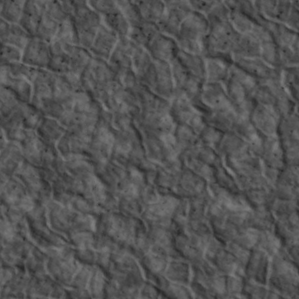
Label: non_frost